Question: I am trying to change the color of the underline indicator in a 'TextView'.
I know I can underline text like this
'''
Spanned htmlString = Html.fromHtml("<u> <font color="#FF0000"> some text </font> </u>")
someTextView.setText(htmlString);
'''
And like this
'''
SpannableString content = new SpannableString(test);
content.setSpan(new UnderlineSpan(), 0, test.length(), 0);
tvTest.setText(content);
'''
But both solutions use the same color for the text and the underline indicator. I want to know if I can change the color of the underline indicator in a sane way without any background XML and reflection hacks as seen here
- <URL>
I want to underline only the text, not the paddings, margins. My text can span over multiple lines too, I want every line to be underlined. (This is where the XML solution fails).
Result of my code

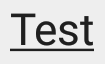
Answer: It feels weird answering my own question, but for the sake of anyone having the same problem, I will. I have stumbled upon <URL> class when reading some other posts for doing this on 'EditText'. It provides everything you need to make this happen by manually drawing underline with canvas.
First I defined custom attributes for an easy customization in XML layout files
'''
<declare-styleable name="UnderlinedTextView" >
<attr name="underlineWidth" format="dimension" />
<attr name="underlineColor" format="color" />
</declare-styleable>
'''
And a custom 'TextView' class
'''
public class UnderlinedTextView extends AppCompatTextView {
private Rect lineBoundsRect;
private Paint underlinePaint;
public UnderlinedTextView(Context context) {
this(context, null, 0);
}
public UnderlinedTextView(Context context, AttributeSet attrs) {
this(context, attrs, 0);
}
public UnderlinedTextView(Context context, AttributeSet attrs, int defStyleAttr) {
super(context, attrs, defStyleAttr);
init(context, attrs, defStyleAttr);
}
private void init(Context context, AttributeSet attributeSet, int defStyle) {
float density = context.getResources().getDisplayMetrics().density;
TypedArray typedArray = context.obtainStyledAttributes(attributeSet, R.styleable.UnderlinedTextView, defStyle, 0);
int mColor = typedArray.getColor(R.styleable.UnderlinedTextView_underlineColor, 0xFFFF0000);
float mStrokeWidth = typedArray.getDimension(R.styleable.UnderlinedTextView_underlineWidth, density * 2);
typedArray.recycle();
lineBoundsRect = new Rect();
underlinePaint = new Paint();
underlinePaint.setStyle(Paint.Style.STROKE);
underlinePaint.setColor(mColor); //color of the underline
underlinePaint.setStrokeWidth(mStrokeWidth);
}
@ColorInt
public int getUnderLineColor() {
return underlinePaint.getColor();
}
public void setUnderLineColor(@ColorInt int mColor) {
underlinePaint.setColor(mColor);
invalidate();
}
public float getUnderlineWidth() {
underlinePaint.getStrokeWidth()
}
public void setUnderlineWidth(float mStrokeWidth) {
underlinePaint.setStrokeWidth(mStrokeWidth);
invalidate();
}
@Override
protected void onDraw(Canvas canvas) {
int count = getLineCount();
final Layout layout = getLayout();
float x_start, x_stop, x_diff;
int firstCharInLine, lastCharInLine;
for (int i = 0; i < count; i++) {
int baseline = getLineBounds(i, lineBoundsRect);
firstCharInLine = layout.getLineStart(i);
lastCharInLine = layout.getLineEnd(i);
x_start = layout.getPrimaryHorizontal(firstCharInLine);
x_diff = layout.getPrimaryHorizontal(firstCharInLine + 1) - x_start;
x_stop = layout.getPrimaryHorizontal(lastCharInLine - 1) + x_diff;
canvas.drawLine(x_start, baseline + mStrokeWidth, x_stop, baseline + mStrokeWidth, underlinePaint);
}
super.onDraw(canvas);
}
}
'''
Then it's usage is simple
'''
<some.package.UnderlinedTextView
android:id="@+id/tvTest"
android:layout_width="match_parent"
android:layout_height="wrap_content"
android:layout_alignParentBottom="true"
android:layout_marginBottom="10dp"
android:layout_marginLeft="20dp"
android:layout_marginRight="20dp"
android:gravity="center"
android:text="This is a demo text"
android:textSize="16sp"
app:underlineColor="#ffc112ef"
app:underlineWidth="3dp"/>
'''
-